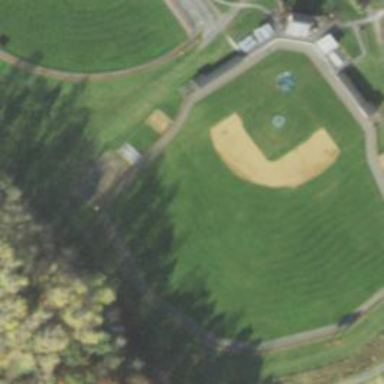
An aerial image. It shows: Baseball pitch for leisure and sports activities.